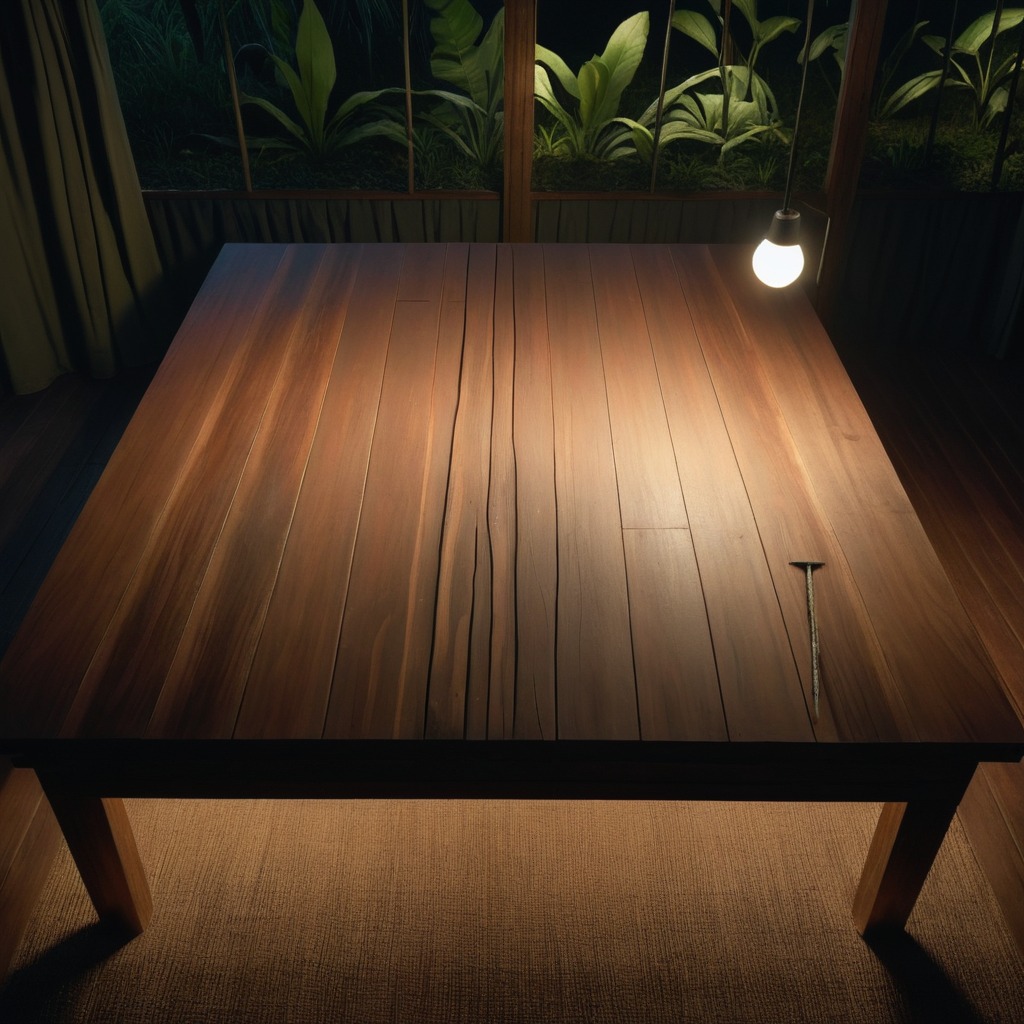
A nail is lying on a wooden table in a jungle field workshop tent at night.